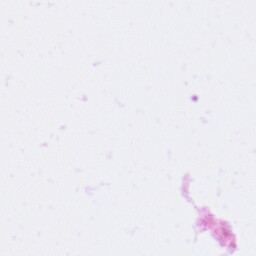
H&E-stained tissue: Pancreatic